Aerial crown-view tile of a tropical tree (Barro Colorado Island, Panama), acquired 20250317:
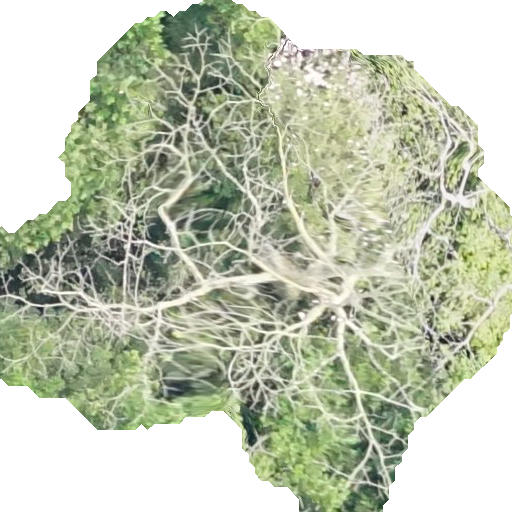
Species: Pseudobombax septenatum
GBIF accepted scientific name: Pseudobombax septenatum
Crown area: 276.529 m²